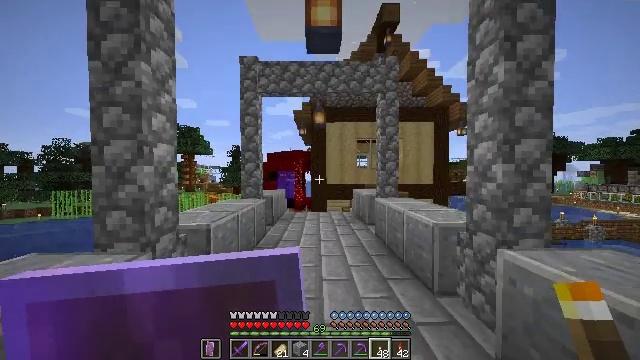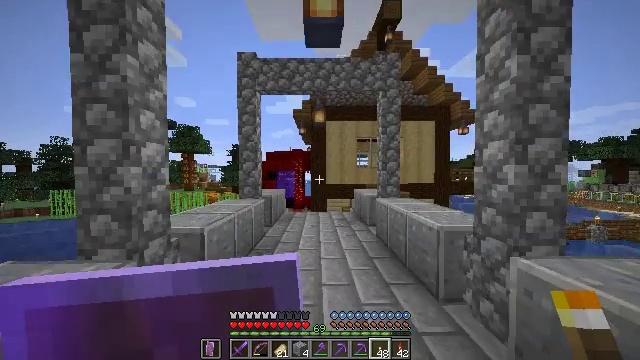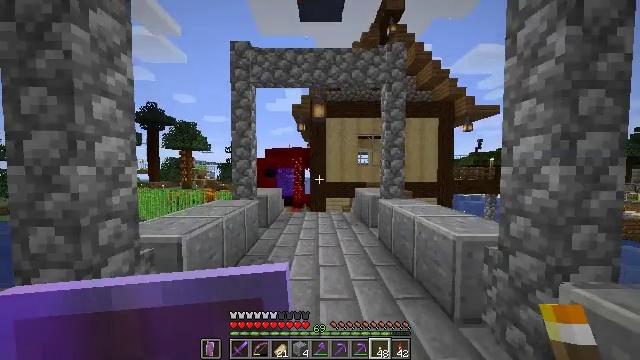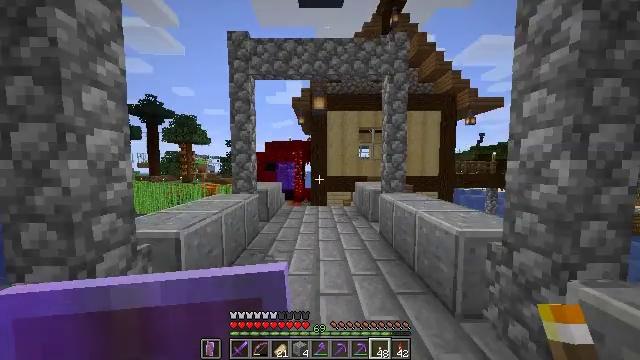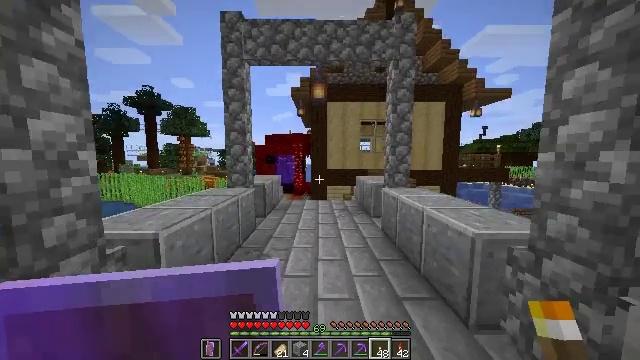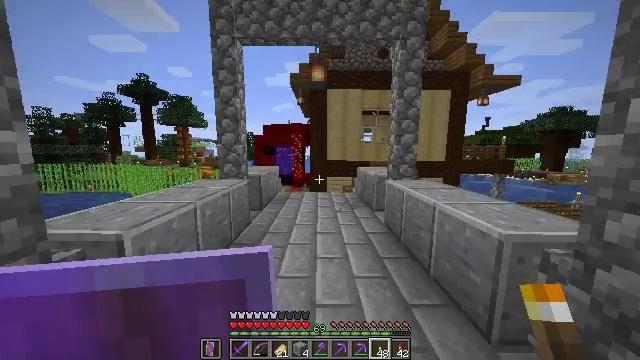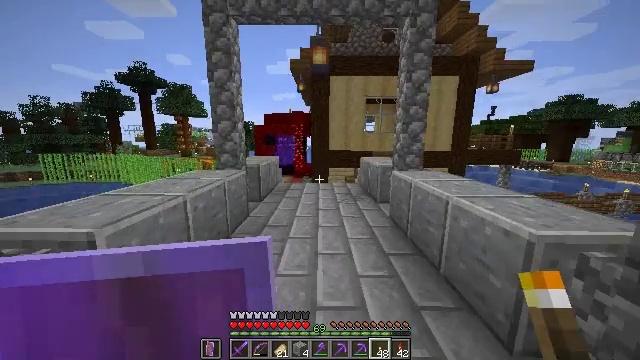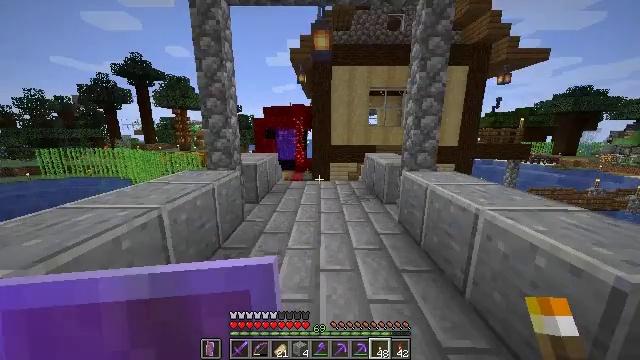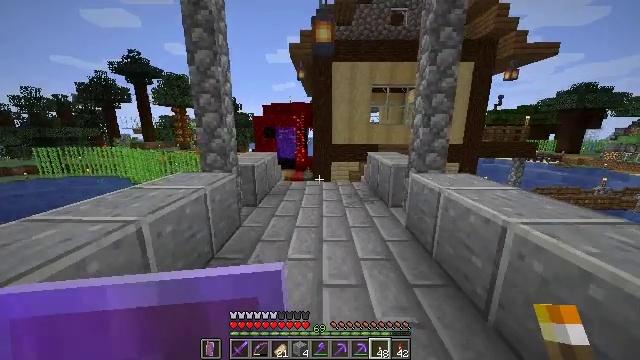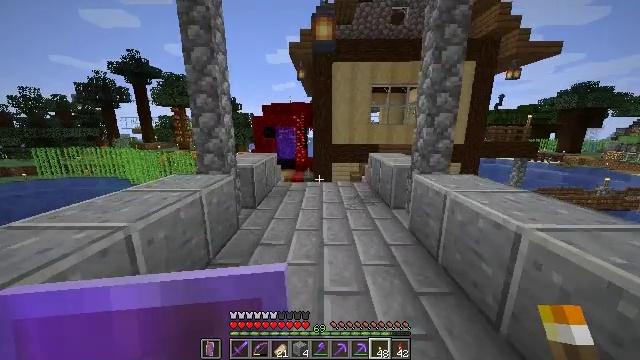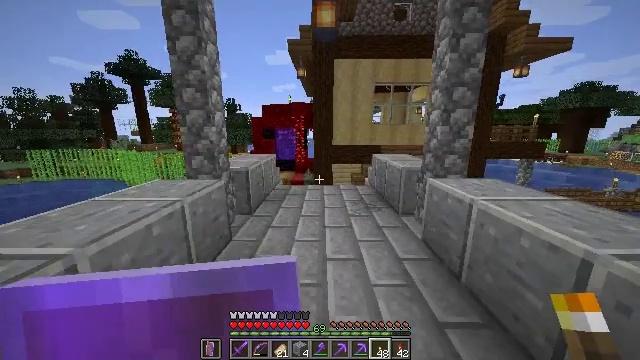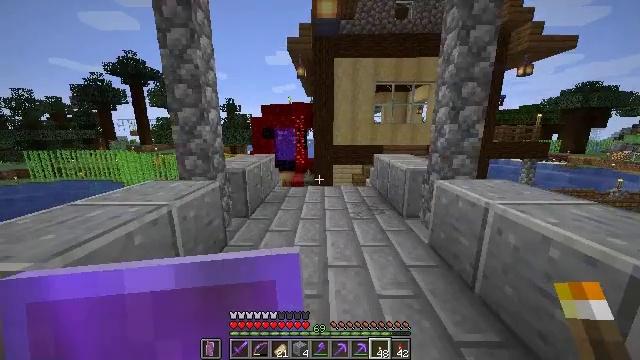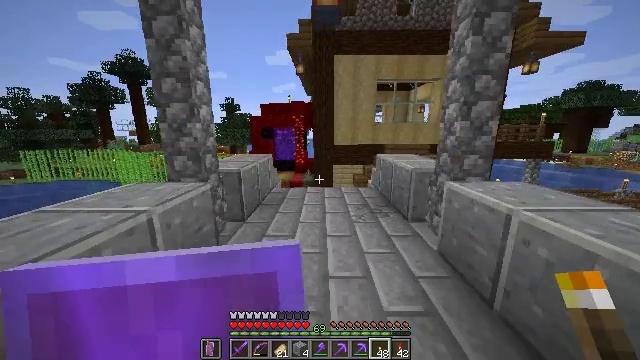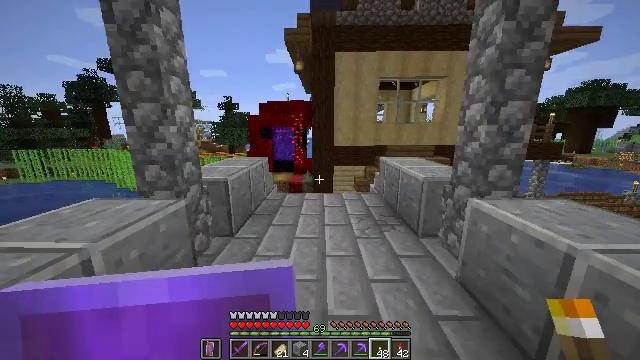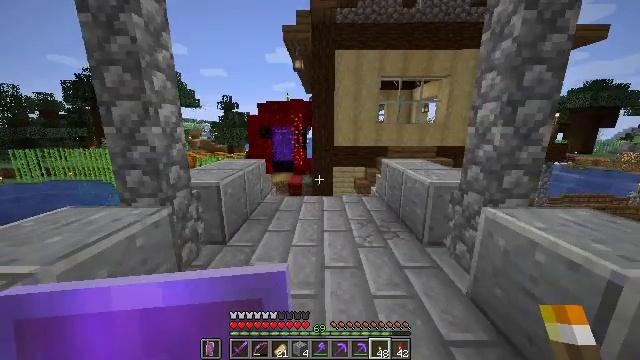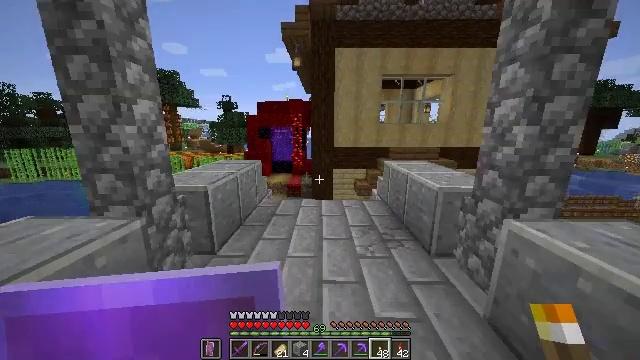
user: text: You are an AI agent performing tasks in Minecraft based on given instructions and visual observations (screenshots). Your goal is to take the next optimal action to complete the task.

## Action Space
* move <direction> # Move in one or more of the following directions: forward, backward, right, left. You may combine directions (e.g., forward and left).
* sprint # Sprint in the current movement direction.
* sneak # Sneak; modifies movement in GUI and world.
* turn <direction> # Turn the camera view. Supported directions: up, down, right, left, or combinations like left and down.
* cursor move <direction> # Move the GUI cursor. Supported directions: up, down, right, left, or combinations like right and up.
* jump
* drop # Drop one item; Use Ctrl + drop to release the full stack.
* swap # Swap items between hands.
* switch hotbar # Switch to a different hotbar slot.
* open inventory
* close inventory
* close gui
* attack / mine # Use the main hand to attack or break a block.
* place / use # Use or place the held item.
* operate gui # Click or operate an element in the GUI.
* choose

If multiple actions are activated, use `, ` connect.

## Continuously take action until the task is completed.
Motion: motion action
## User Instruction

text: Polish the andesite into polished andesite at the crafting table.
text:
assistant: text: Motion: move forward, sprint
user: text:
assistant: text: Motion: move forward, sprint
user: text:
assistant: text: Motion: move forward, sprint, turn down
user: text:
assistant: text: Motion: move forward, sprint, turn down
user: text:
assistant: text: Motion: move forward, sprint, turn down
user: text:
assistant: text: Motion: move forward, sprint, turn down
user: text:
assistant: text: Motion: move forward, sprint, turn down
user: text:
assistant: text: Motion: move forward, sprint
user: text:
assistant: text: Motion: move forward, sprint
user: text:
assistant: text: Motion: move forward, sprint
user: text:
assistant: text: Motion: move forward, sprint
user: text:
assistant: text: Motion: move forward, sprint
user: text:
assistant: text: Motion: move forward, sprint
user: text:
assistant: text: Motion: move forward, sprint
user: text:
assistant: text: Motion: move forward, sprint
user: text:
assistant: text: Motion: move forward, sprint
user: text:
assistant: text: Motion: move forward, sprint
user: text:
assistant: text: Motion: move forward, sprint, turn right
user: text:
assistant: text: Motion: move forward, sprint, turn right
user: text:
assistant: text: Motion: move forward, sprint, turn right
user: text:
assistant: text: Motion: move forward, sprint
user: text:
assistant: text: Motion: move forward, sprint
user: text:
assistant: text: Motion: move forward, sprint
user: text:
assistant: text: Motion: move forward, sprint
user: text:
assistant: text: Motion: move forward, sprint
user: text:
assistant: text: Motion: move forward, sprint
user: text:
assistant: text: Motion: move forward, sprint, turn right
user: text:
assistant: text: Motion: move forward, sprint, turn right
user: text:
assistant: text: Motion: move forward, sprint, turn right and down, jump
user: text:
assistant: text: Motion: move forward, sprint, turn right and down, jump